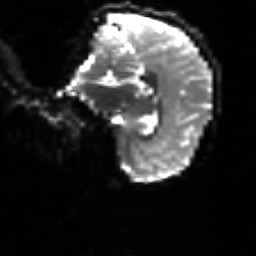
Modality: sbref
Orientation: sagittal
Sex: female
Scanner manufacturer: siemens
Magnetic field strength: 3 T
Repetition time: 5 s
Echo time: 0.071 s